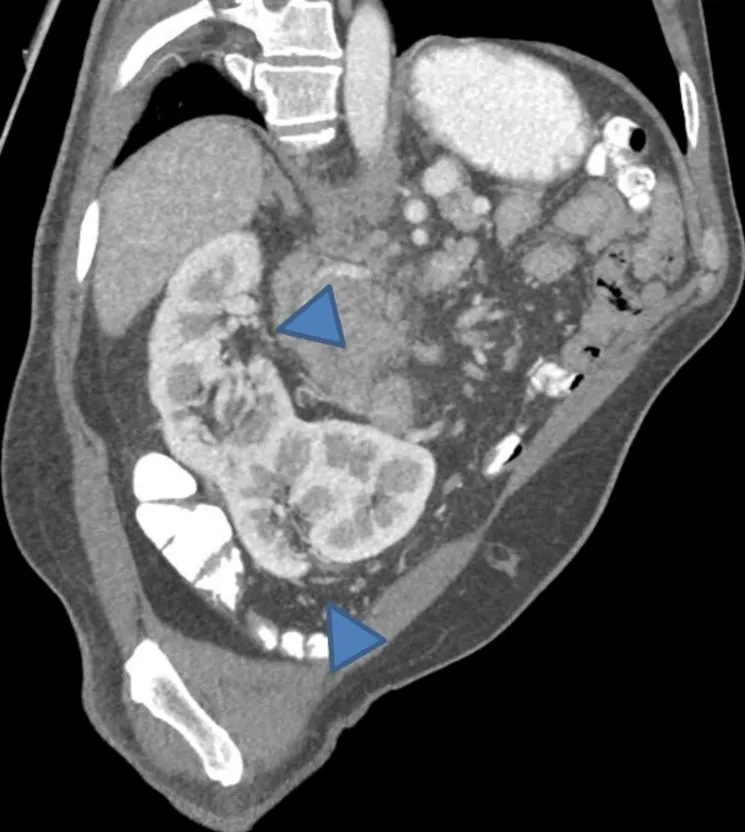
Curved multiplanar reconstruction image showing S-shaped kidney. . The image was reconstructed along the axis of the kidney and based on the corticomedullary phase image. The presence of two distinct renal sinuses (arrowheads) with different orientations can be appreciated.
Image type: radiology (ct)